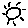
Label: sun